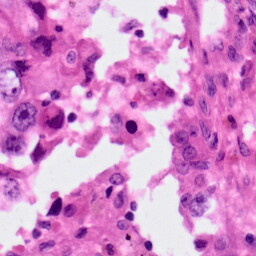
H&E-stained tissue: Lung